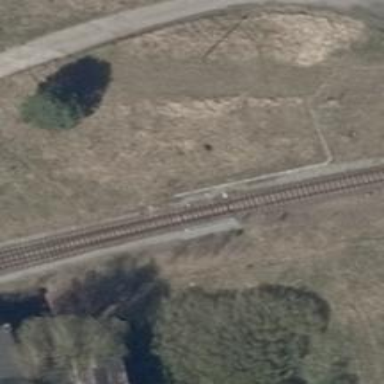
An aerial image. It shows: Railway track.